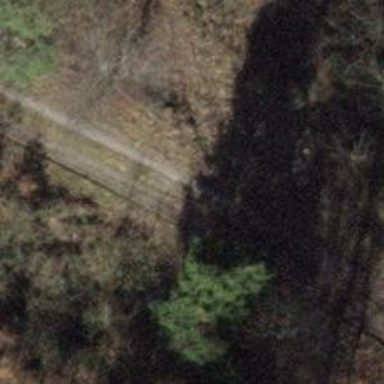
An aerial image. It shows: Track with grade2 tracktype.